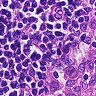
Metastatic tissue present: no